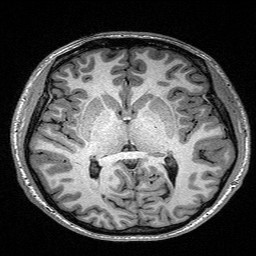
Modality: T1w
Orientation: coronal
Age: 22
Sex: male
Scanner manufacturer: siemens
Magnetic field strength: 3 T
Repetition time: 2.4 s
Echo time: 0.03 s